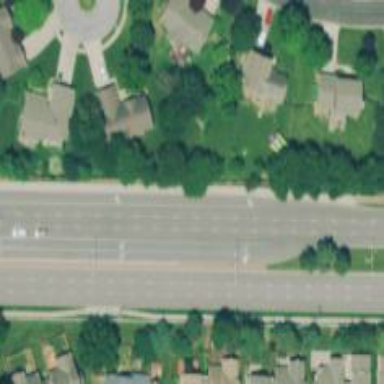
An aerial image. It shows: Road with dash markings.